問題: AB=ACである二等辺三角形ABCの辺BC上に点P、辺AB上に点Q、辺AC上に点Rをとると、∠PQB=∠AQR、∠QRA=∠CRP、PQ+QR+RP=APが成立しました。このとき∠BACは何度ですか。
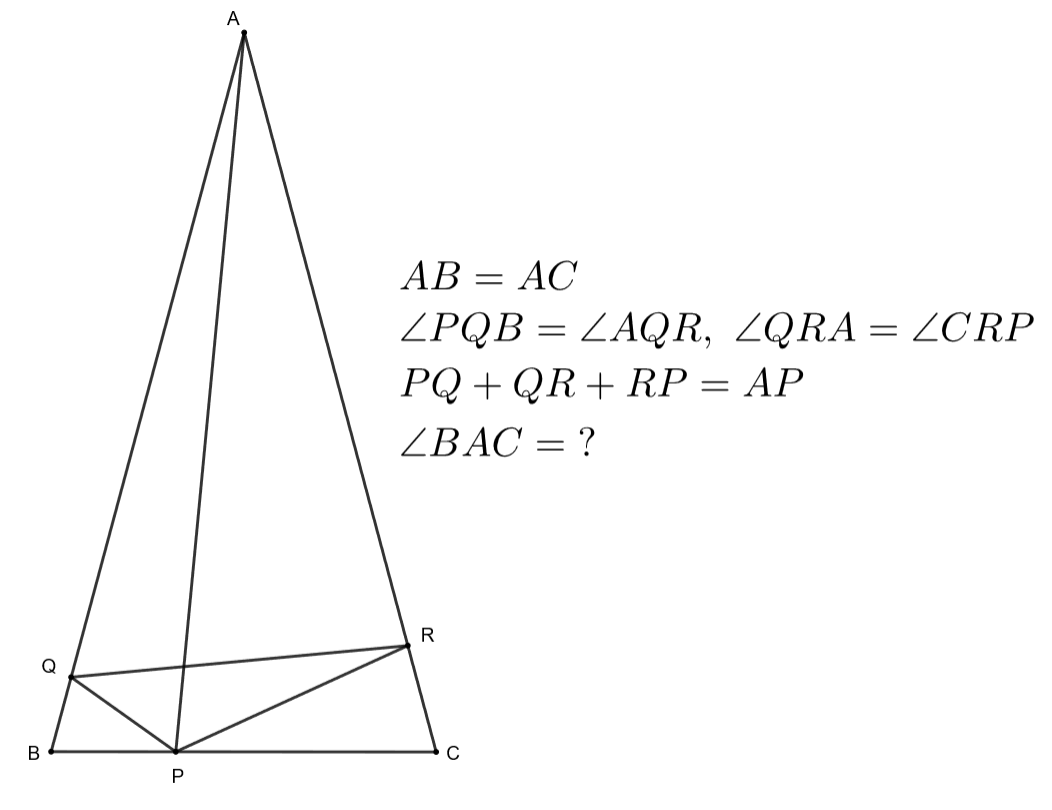
解答: 直線ABに関してRと対称な点をR'とし、点Aを中心として、図形全体を、点Rが点R'に重なるように移動したときの点Pが移る先をP'とする。このとき点P'、R'、Q、Pは同一直線上にあり、三角形AP'Pは正三角形であるから∠PAP'=60°。求める角度はこれの半分なので、解答は30度。
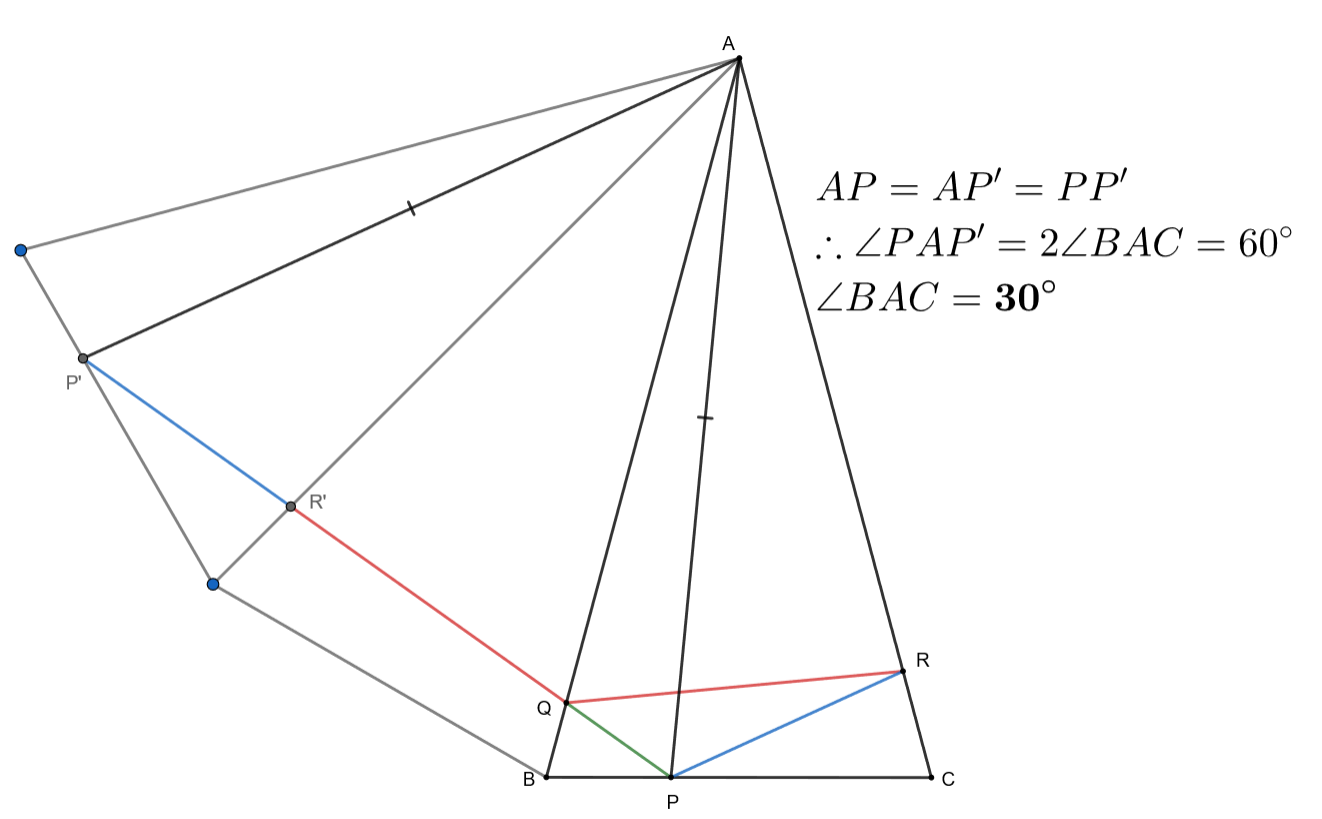
答え: 30
タグ: 線対称、回転移動、光路